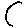
Label: moon